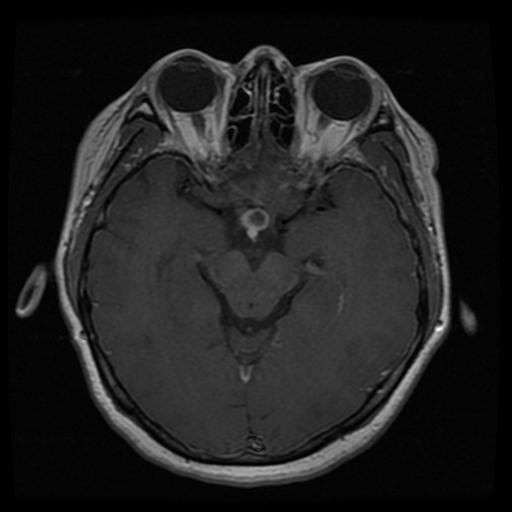
Label: pituitary